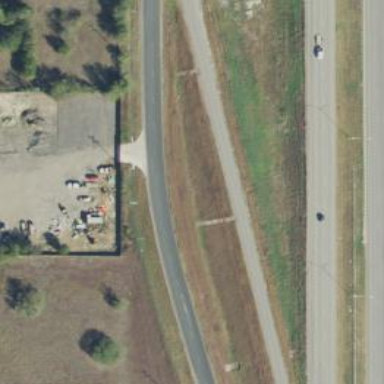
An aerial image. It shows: Secondary road with frontage access.